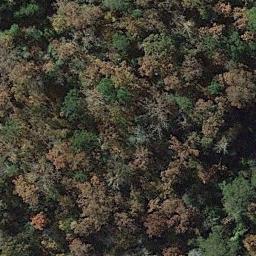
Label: forest